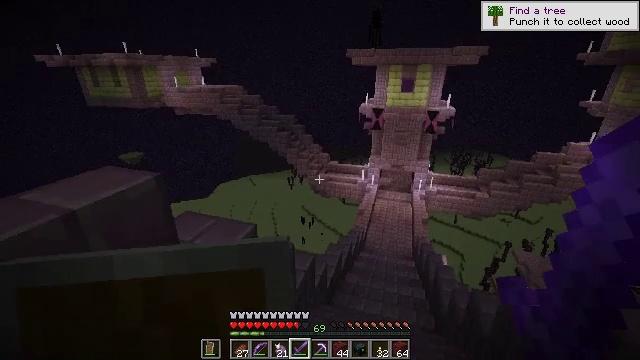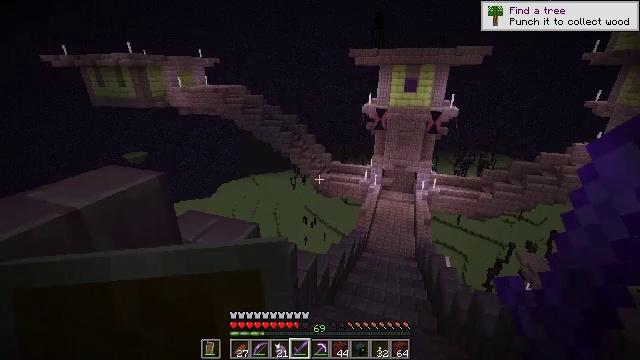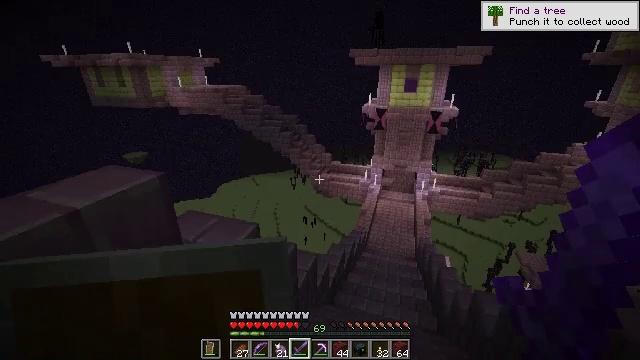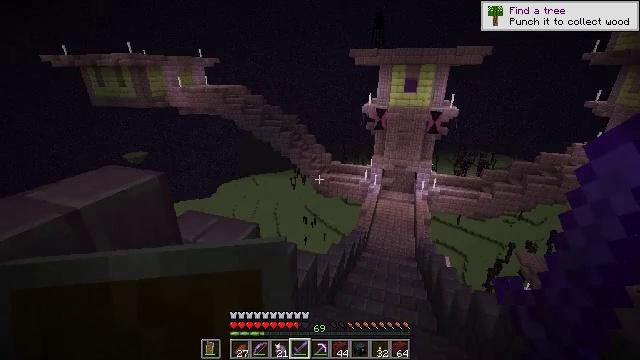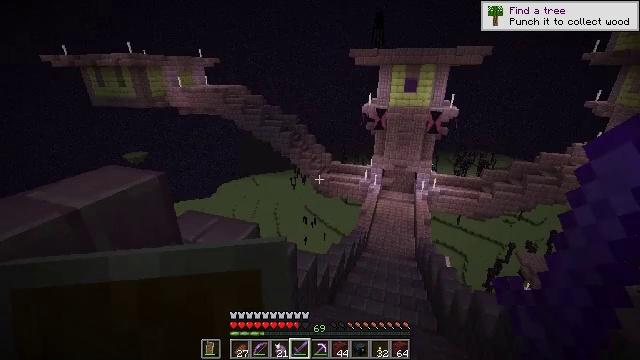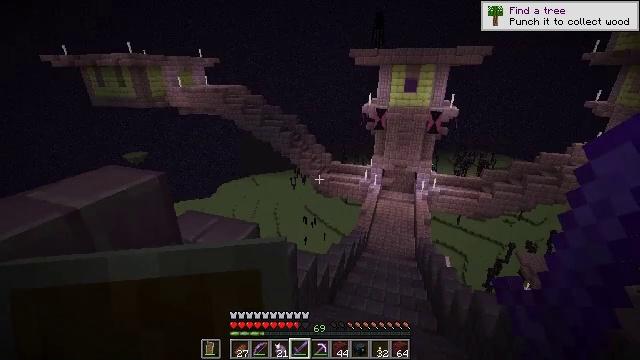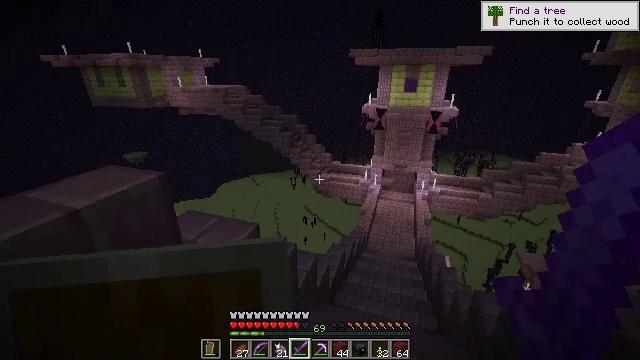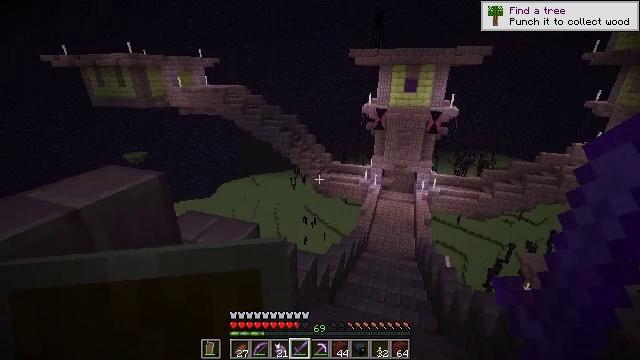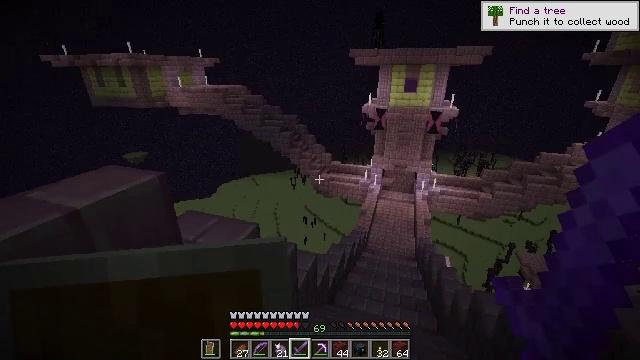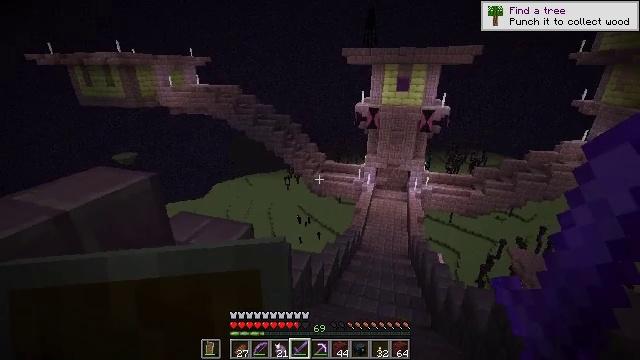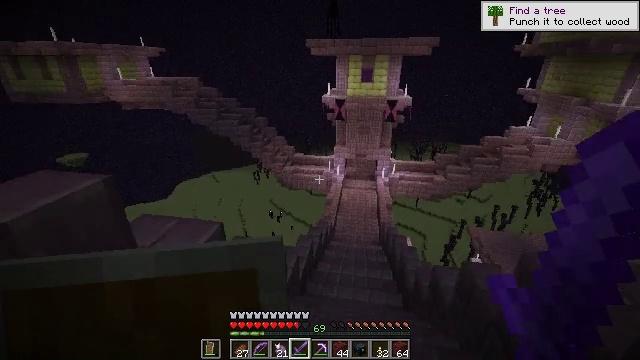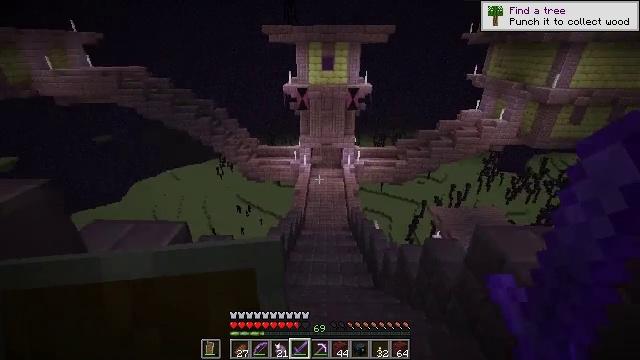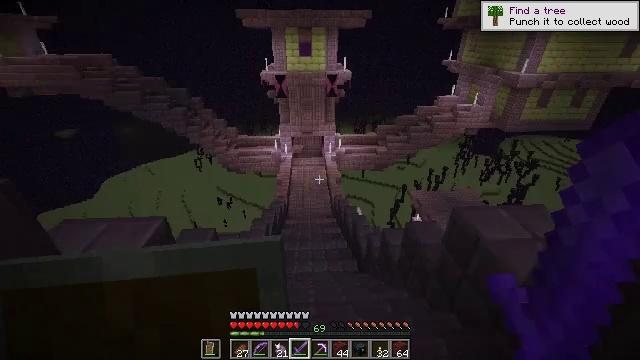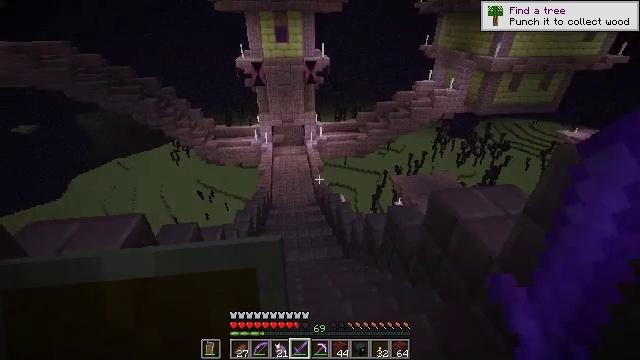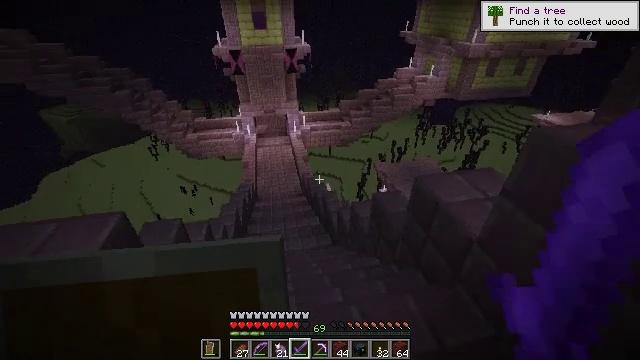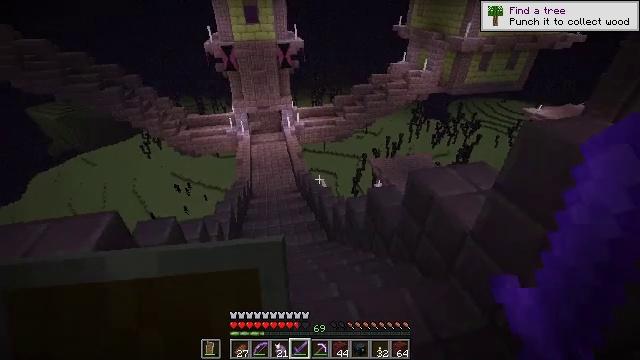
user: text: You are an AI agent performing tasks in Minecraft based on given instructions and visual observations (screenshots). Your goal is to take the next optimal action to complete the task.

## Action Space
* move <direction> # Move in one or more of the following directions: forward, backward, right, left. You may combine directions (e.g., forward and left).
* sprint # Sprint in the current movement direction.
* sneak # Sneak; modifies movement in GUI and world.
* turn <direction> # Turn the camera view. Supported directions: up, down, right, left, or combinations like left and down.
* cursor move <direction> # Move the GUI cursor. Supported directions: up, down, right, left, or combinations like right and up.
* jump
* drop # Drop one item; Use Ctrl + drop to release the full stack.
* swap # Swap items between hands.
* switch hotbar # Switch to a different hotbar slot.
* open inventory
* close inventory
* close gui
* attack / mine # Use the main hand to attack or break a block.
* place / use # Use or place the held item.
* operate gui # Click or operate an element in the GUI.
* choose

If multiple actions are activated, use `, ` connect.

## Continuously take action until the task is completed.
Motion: motion action
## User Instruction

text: Kill an enderman.
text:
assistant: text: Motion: no_op
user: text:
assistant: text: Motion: no_op
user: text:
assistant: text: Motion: no_op
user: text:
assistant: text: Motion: no_op
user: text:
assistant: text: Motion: no_op
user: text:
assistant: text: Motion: no_op
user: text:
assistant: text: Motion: no_op
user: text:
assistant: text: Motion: no_op
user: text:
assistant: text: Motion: turn right
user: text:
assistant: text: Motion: turn right and down
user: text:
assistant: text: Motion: turn right and down
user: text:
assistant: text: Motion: turn right and down
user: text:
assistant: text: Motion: turn right and down
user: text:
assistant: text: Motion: turn right and down
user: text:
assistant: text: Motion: turn right
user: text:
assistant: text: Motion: move forward
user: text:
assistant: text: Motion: move forward
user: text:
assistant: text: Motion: move forward
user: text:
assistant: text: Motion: move forward
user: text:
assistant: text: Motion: move forward
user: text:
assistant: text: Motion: no_op
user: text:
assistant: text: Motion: no_op
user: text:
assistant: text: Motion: no_op
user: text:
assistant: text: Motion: no_op
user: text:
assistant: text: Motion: no_op
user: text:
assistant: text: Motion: no_op
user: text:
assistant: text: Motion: no_op
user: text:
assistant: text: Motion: move forward
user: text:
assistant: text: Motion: move forward
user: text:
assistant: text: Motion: move forward